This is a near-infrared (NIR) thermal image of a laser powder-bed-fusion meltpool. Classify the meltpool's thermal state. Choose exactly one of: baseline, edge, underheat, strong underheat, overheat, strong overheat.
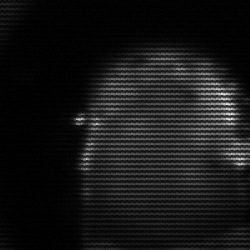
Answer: baseline